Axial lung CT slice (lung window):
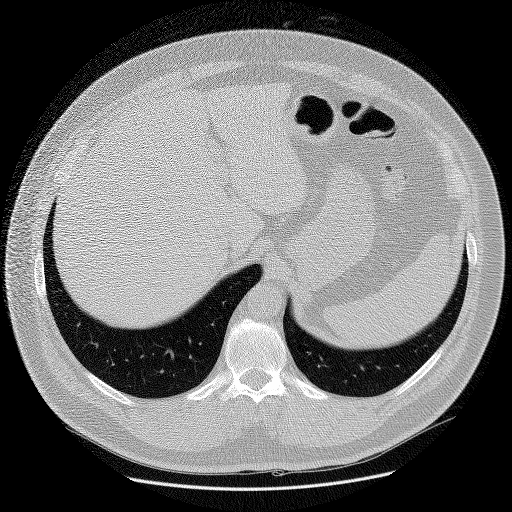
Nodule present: no